Question: When I try to deploy to GAE I get the error:
My looks like this:
'''
<?xml version="1.0" encoding="utf-8"?>
<appengine-web-app xmlns="http://appengine.google.com/ns/1.0">
<application>whatever</application>
<version>0-8-4</version>
<!-- Configure serving/caching of GWT files -->
<static-files>
<include path="**" />
<!-- The following line requires App Engine 1.3.2 SDK -->
<include path="**.nocache.*" expiration="0s" />
<include path="**.cache.*" expiration="365d" />
<exclude path="**.gwt.rpc" />
<!-- To use Font Awesome in Firefox -->
<include path="/../**" >
<http-header name="Access-Control-Allow-Origin" value="*" />
</include>
</static-files>
<!-- Configure java.util.logging -->
<system-properties>
<property name="java.util.logging.config.file" value="WEB-INF/logging.properties"/>
</system-properties>
<threadsafe>true</threadsafe>
</appengine-web-app>
'''
The lines that are causing the error are:
'''
<!-- To use Font Awesome in Firefox -->
<include path="/../**" >
<http-header name="Access-Control-Allow-Origin" value="*" />
</include>
'''
Before they were like this but that also gives the same error:
'''
<include path="/../font" >
<http-header name="Access-Control-Allow-Origin" value="*" />
</include>
<include path="/../css" >
<http-header name="Access-Control-Allow-Origin" value="*" />
</include>
'''
Can anyone see what's the problem?
This is what my war file structure looks like:

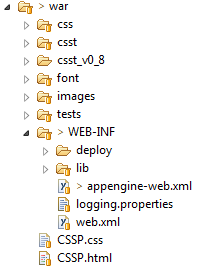
Answer: Finally, it worked for me like this:
'''
<!-- Configure serving/caching of GWT files -->
<static-files>
<!-- To use Font Awesome in Firefox -->
<include path="**" >
<http-header name="Access-Control-Allow-Origin" value="*" />
</include>
<!-- The following line requires App Engine 1.3.2 SDK -->
<include path="**.nocache.*" expiration="0s" />
<include path="**.cache.*" expiration="365d" />
<exclude path="**.gwt.rpc" />
</static-files>
'''